Interaction volume radius: 5 \u00c5
Interaction volume height: 25 \u00c5
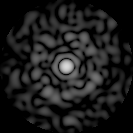
Disorder parameter: 0.8219